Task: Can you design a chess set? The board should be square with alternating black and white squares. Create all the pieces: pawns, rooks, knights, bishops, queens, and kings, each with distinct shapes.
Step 548:
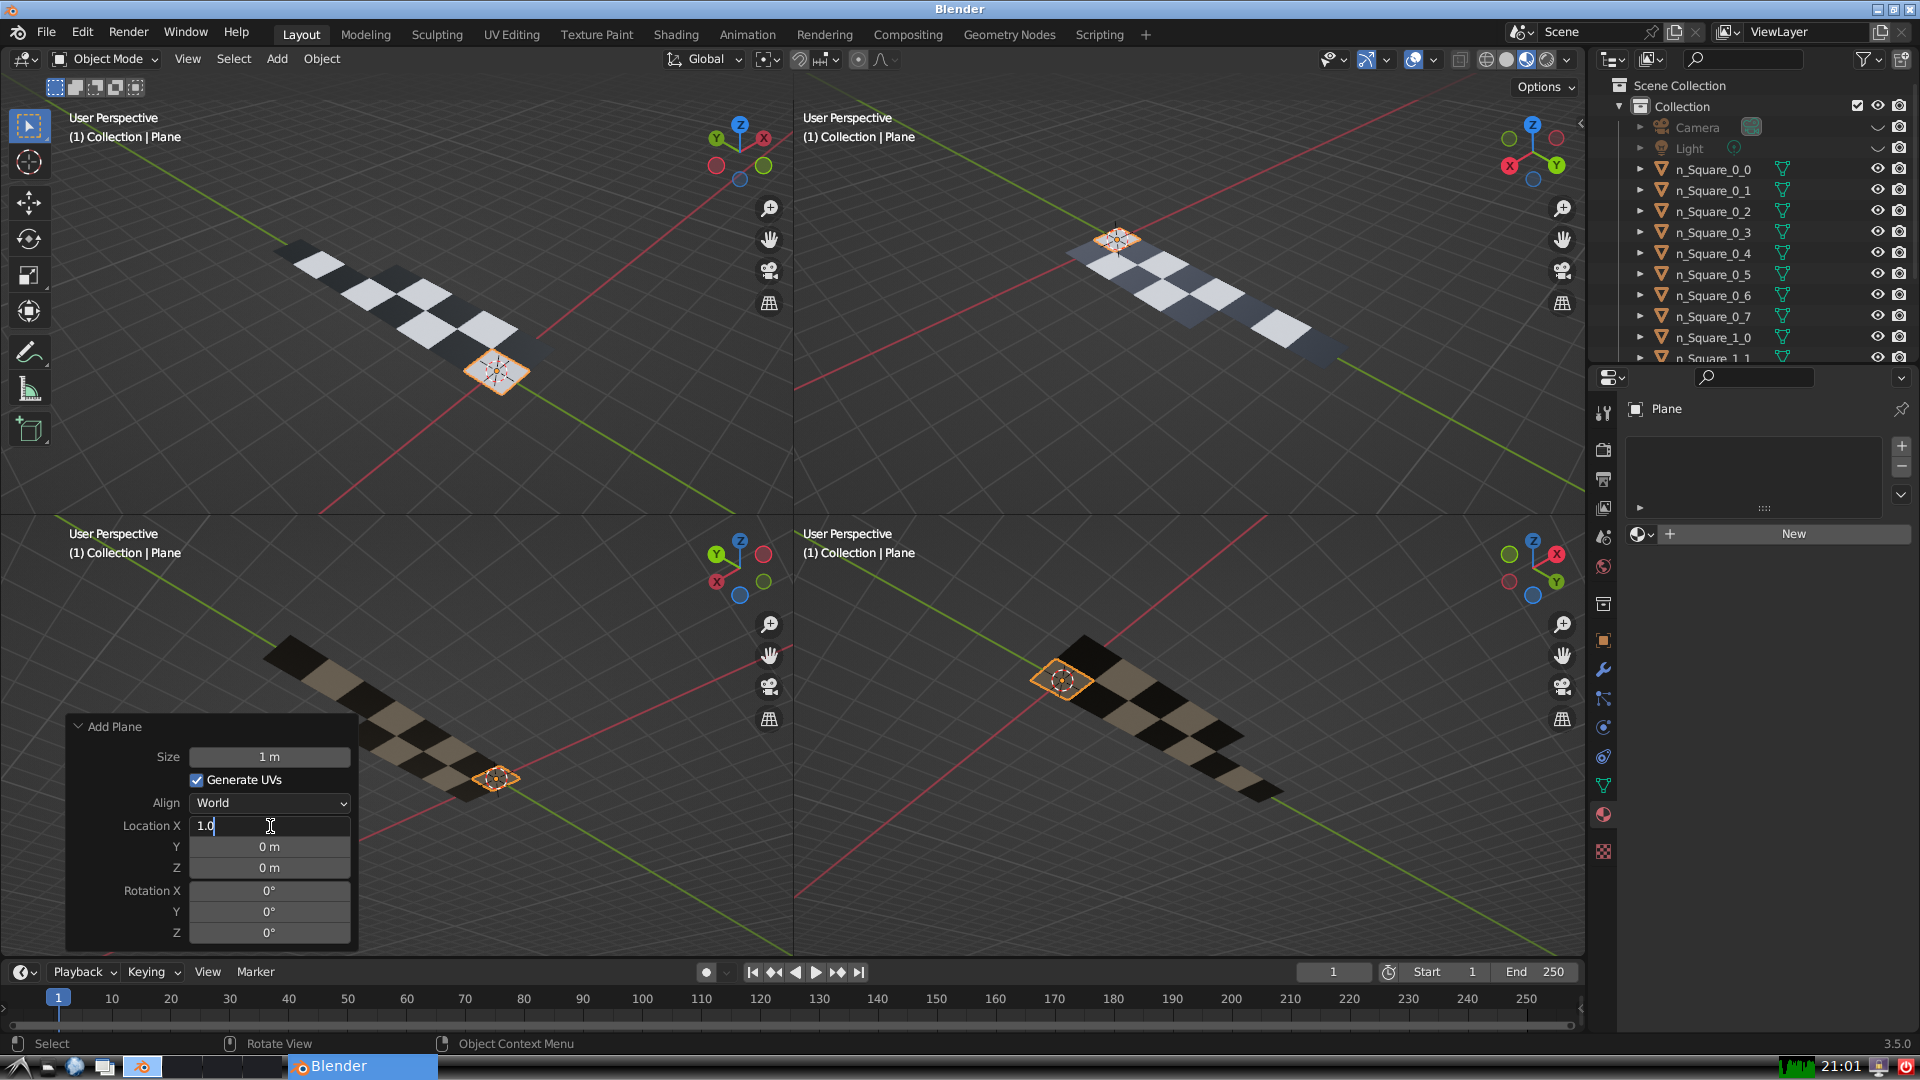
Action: {"key_press": ['Return']}